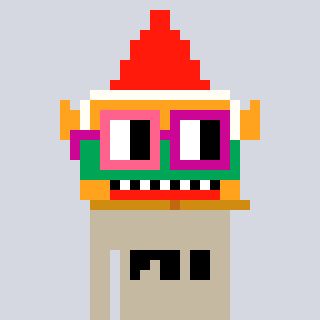
a pixel art character with square pink and red glasses, a gnome-shaped head and a bege-colored body on a cool background